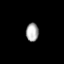
Tissue: prostate
Cell type: Myeloid cells
Senescence score: 0.7061
Nuclear area (px): 227
Mean DAPI intensity: 170.053